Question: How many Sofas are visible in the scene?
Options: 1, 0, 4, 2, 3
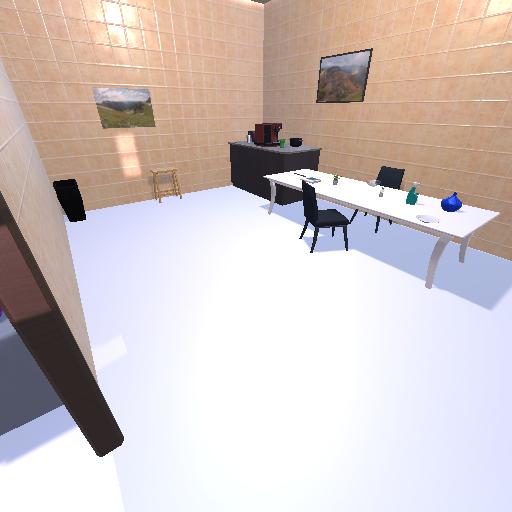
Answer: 1